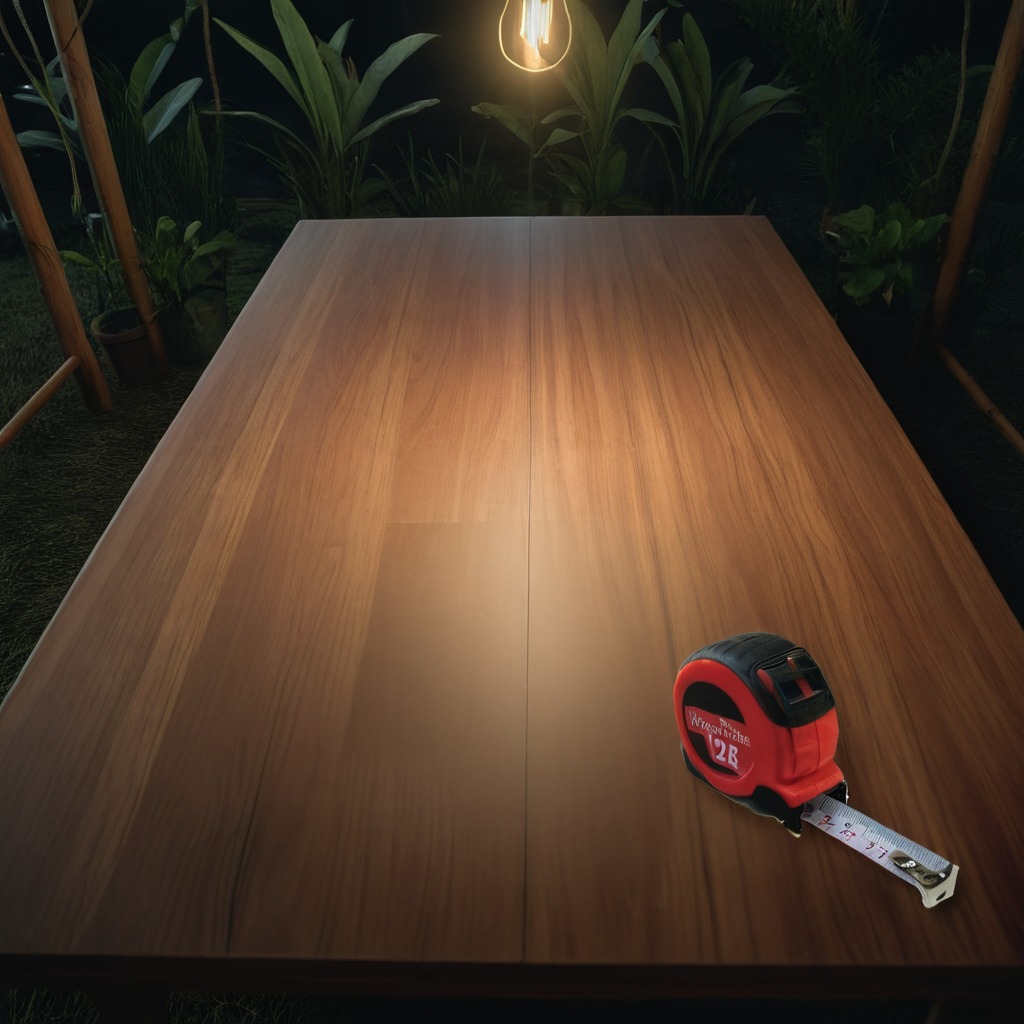
A measuring tape is lying on the wooden table.